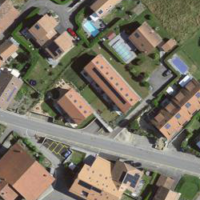
EUNIS habitat code: 54
Species observed at this site:
Diplotaxis tenuifolia
Trifolium repens